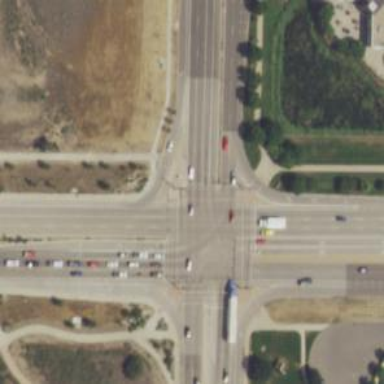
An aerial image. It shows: Trunk link highway.